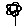
Label: flower